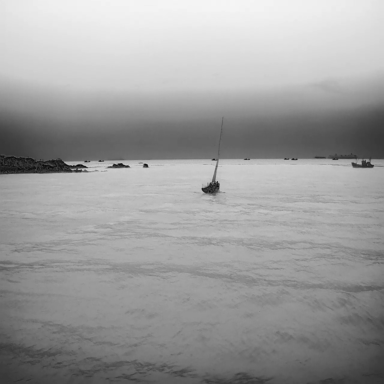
There are eight bulk_carriers in the infrared image.